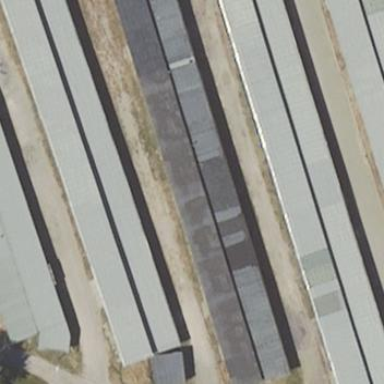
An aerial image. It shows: Group of garages.